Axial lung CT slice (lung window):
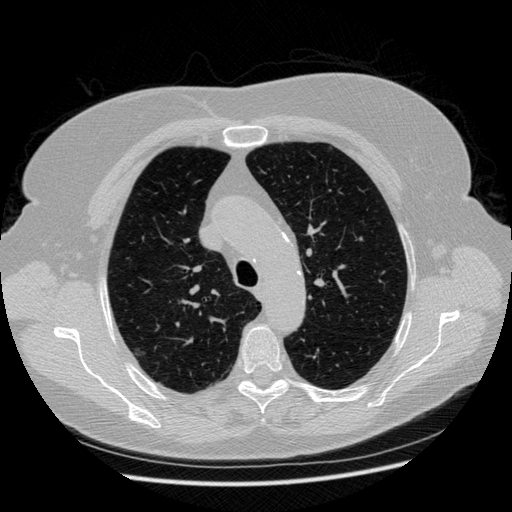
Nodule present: yes
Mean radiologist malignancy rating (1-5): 4